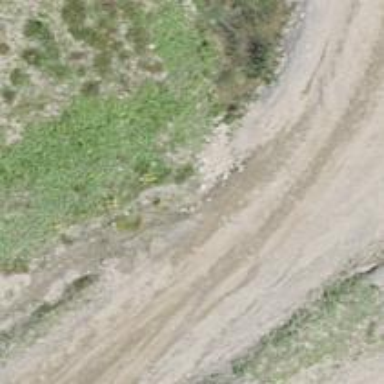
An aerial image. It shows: Gravel track with grade2 tracktype.